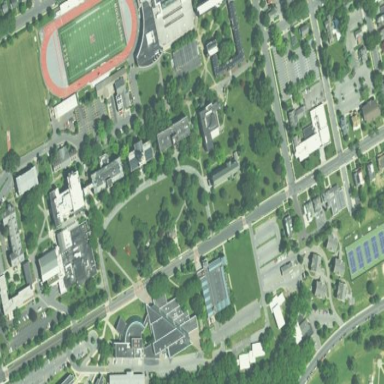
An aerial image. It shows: College or university.